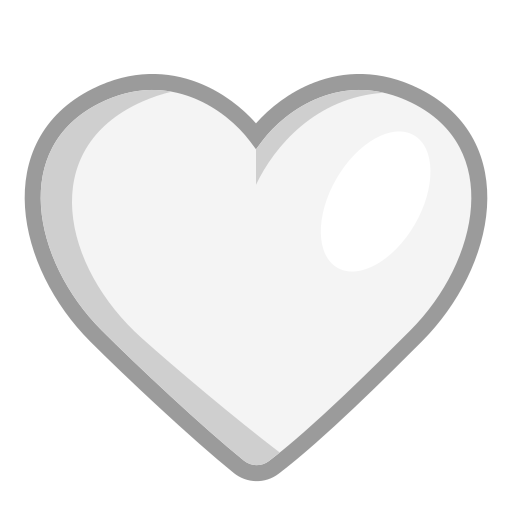
white heart flat